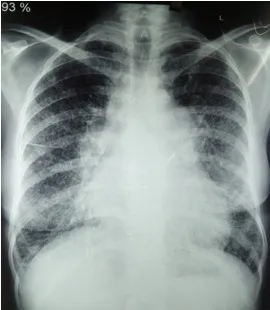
Chest X-ray showing bilateral reticulo-nodular infiltrates involving the middle and lower zones and some parts of the upper zones.
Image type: radiology (x_ray)